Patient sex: M
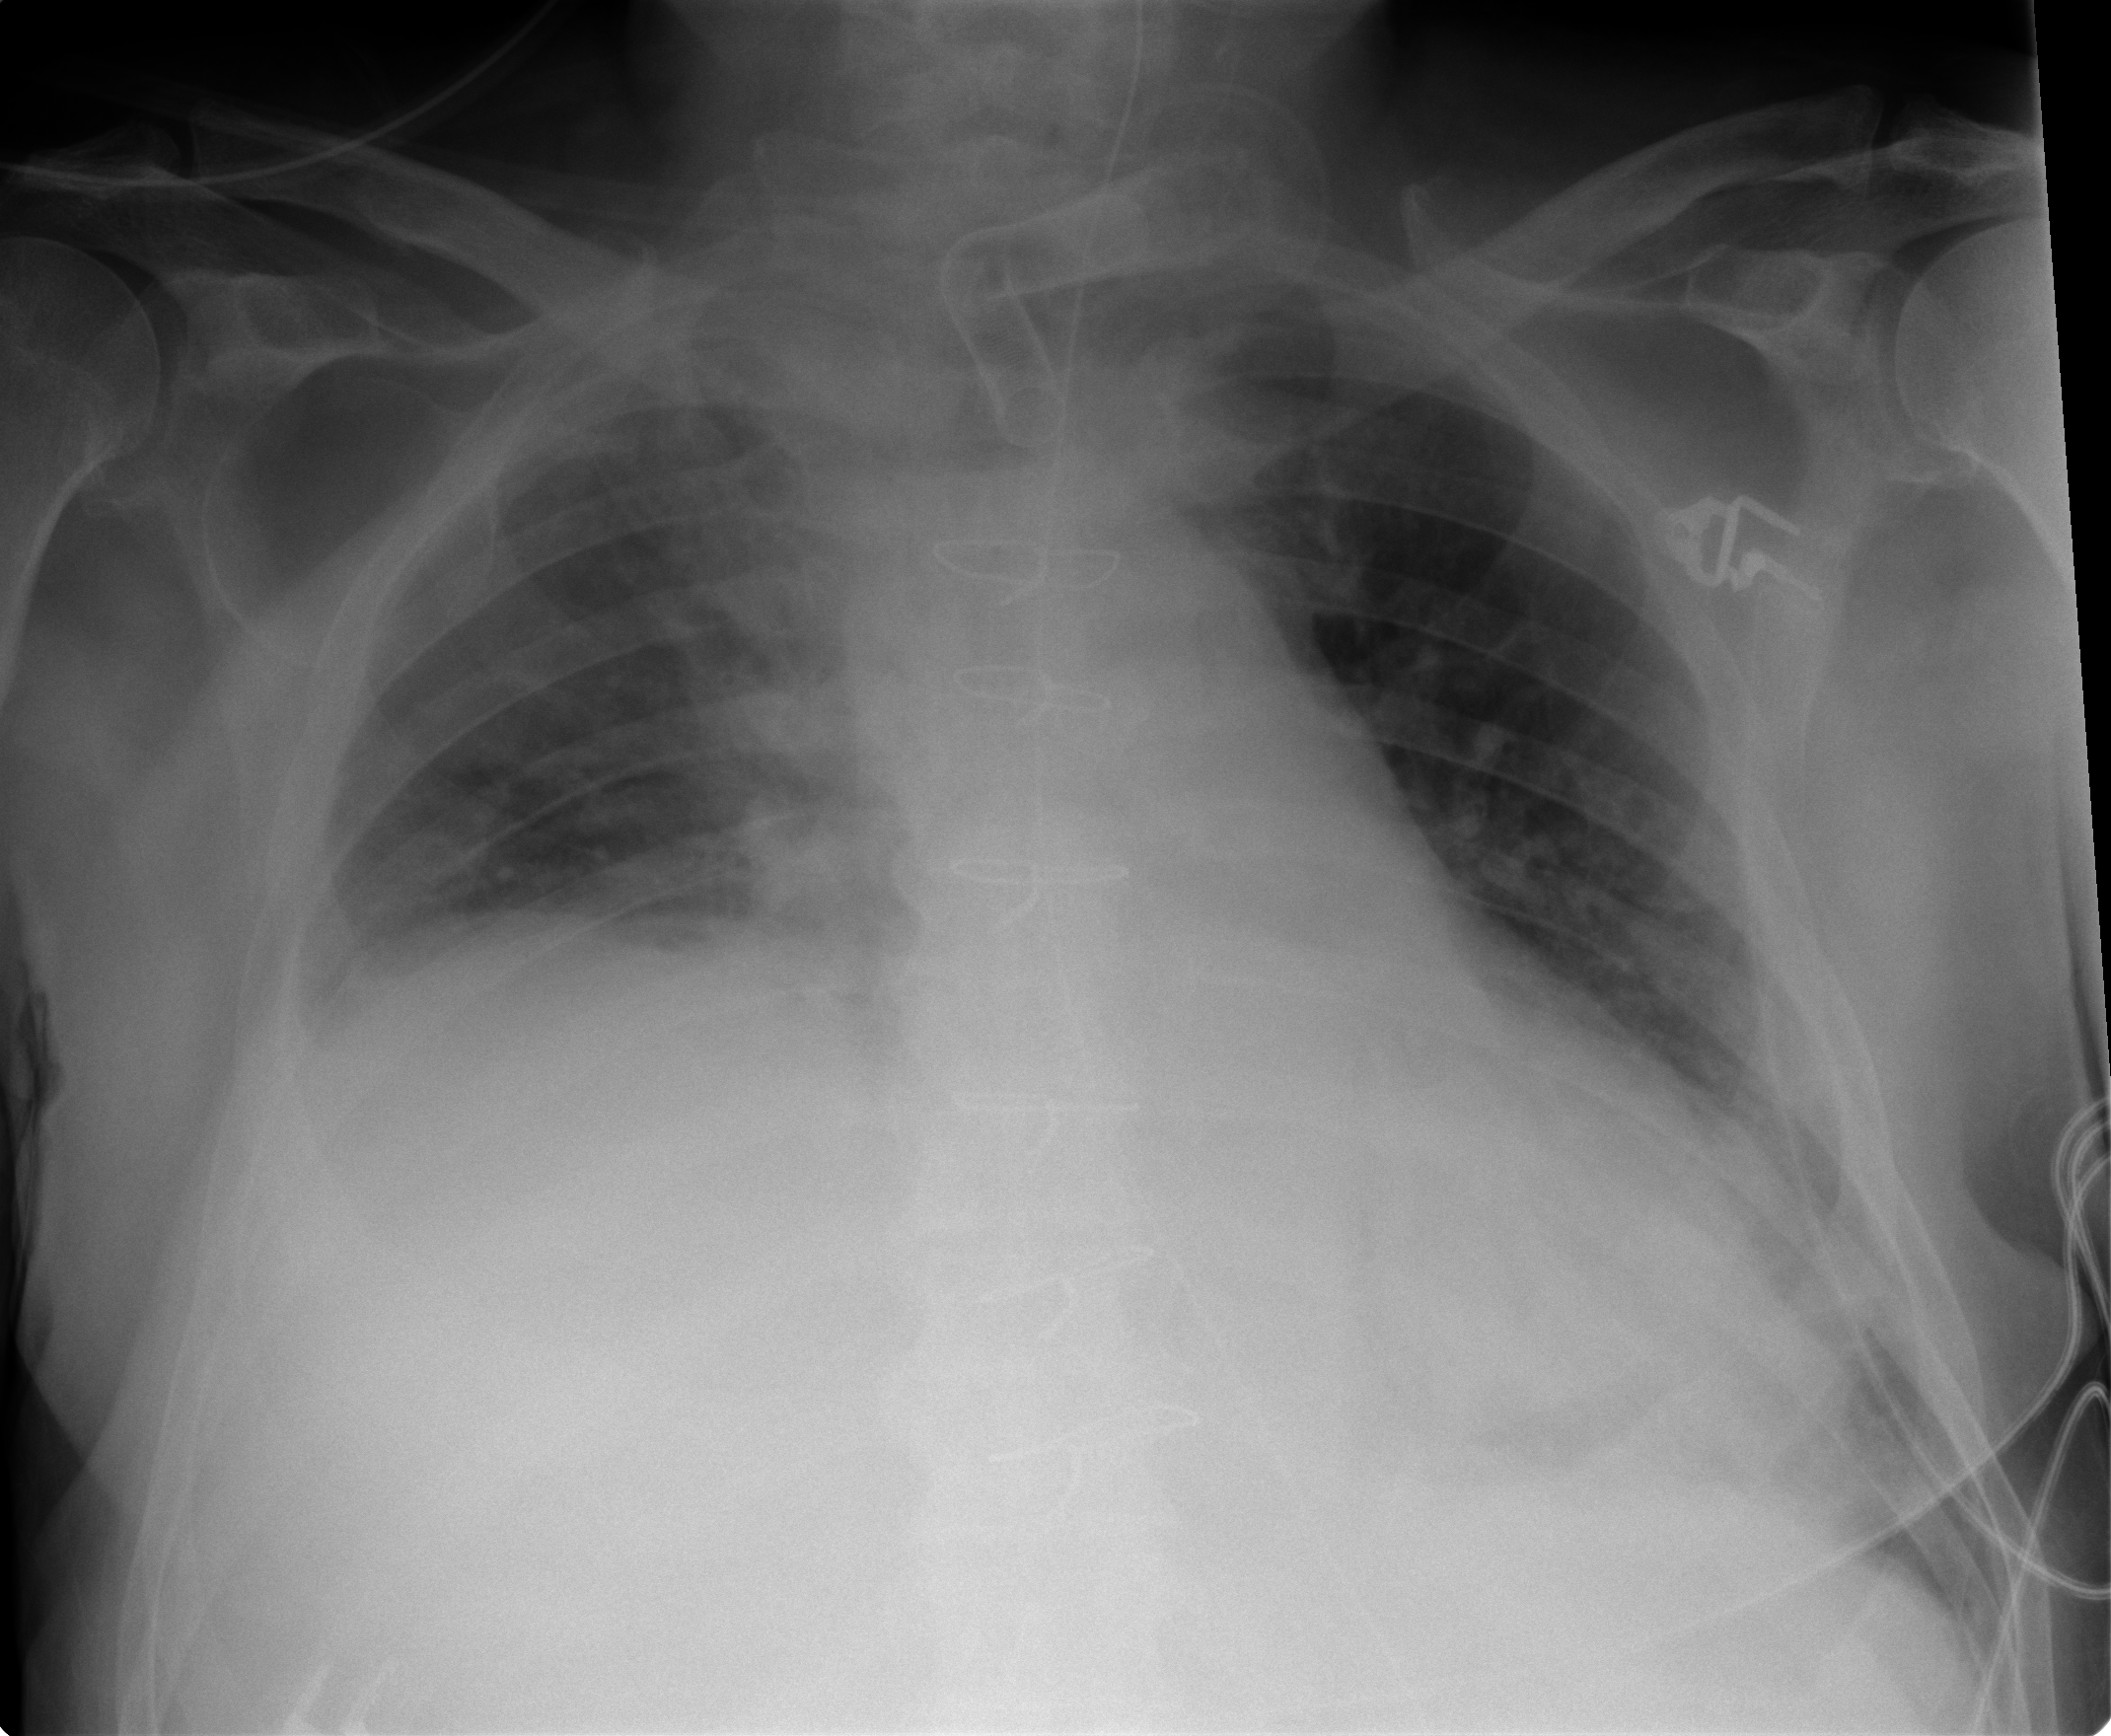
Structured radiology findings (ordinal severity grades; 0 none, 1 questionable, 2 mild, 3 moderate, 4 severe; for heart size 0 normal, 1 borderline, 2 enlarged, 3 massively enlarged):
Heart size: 1
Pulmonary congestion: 1
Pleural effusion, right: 1
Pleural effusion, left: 0
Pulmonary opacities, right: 1
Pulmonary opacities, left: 1
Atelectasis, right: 2
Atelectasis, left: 2